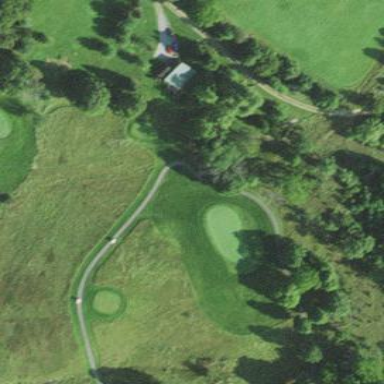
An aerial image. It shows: Area of rough grass used for golf.